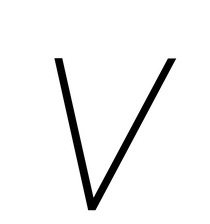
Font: Roboto-Italic_Thin_Italic